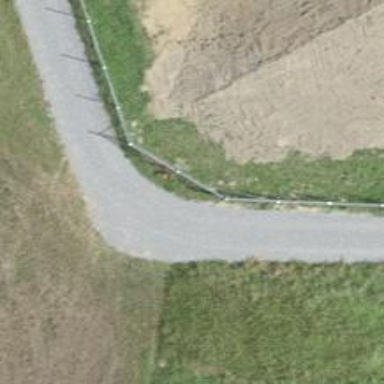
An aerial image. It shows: Fence with barbed wire.